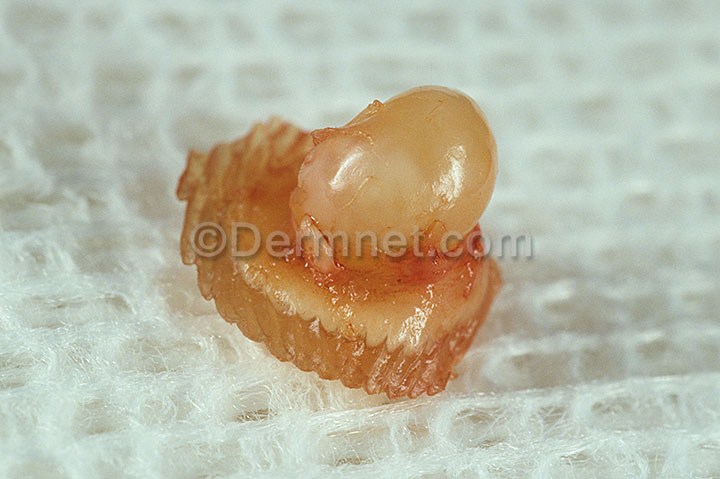
Disease: Warts Molluscum and other Viral Infections